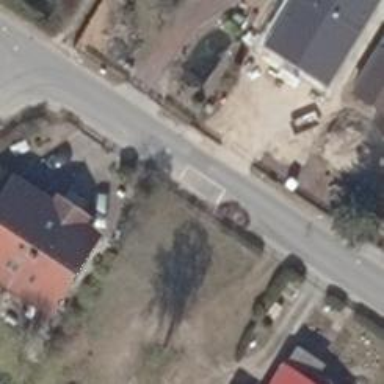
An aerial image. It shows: Traffic calming feature called choker.